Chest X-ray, PA view. Patient: 40 years old, sex M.
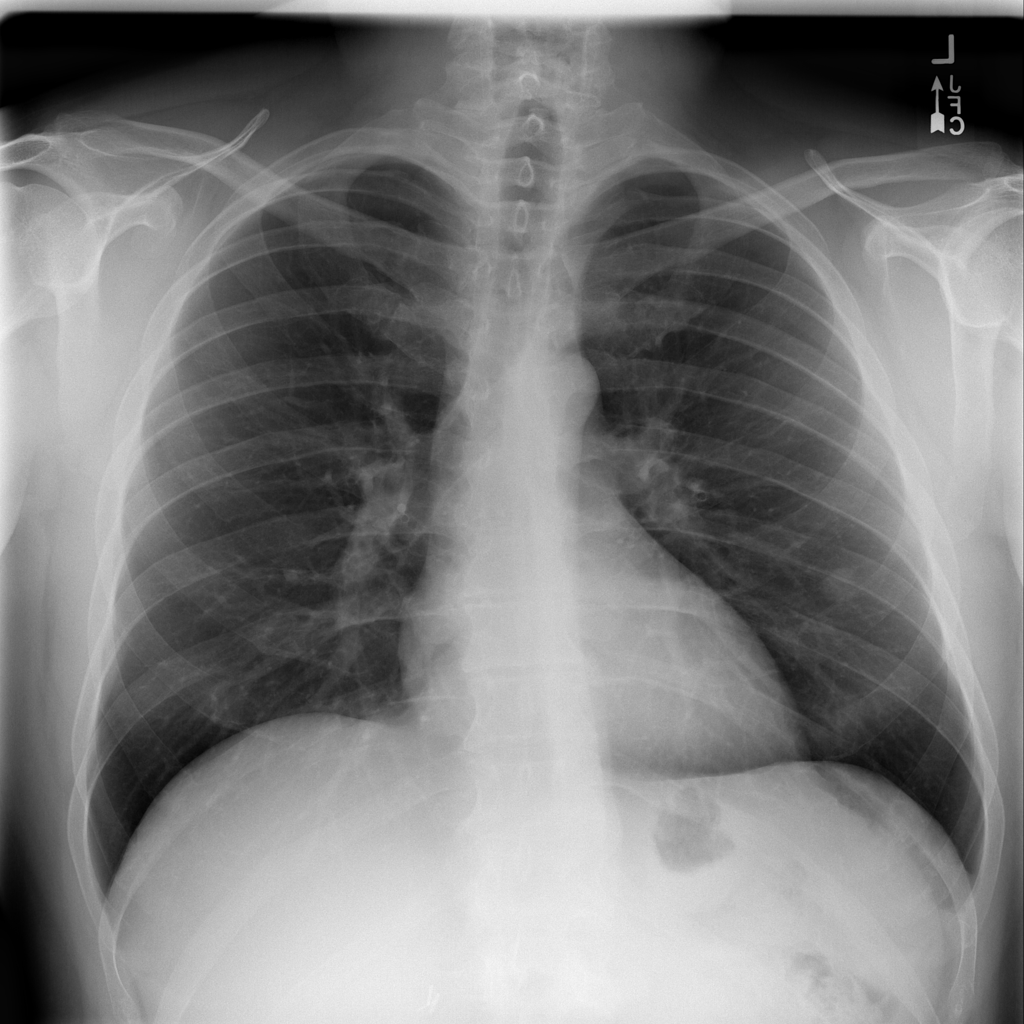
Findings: No Finding